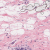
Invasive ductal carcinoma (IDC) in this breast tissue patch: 0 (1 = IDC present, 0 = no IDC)